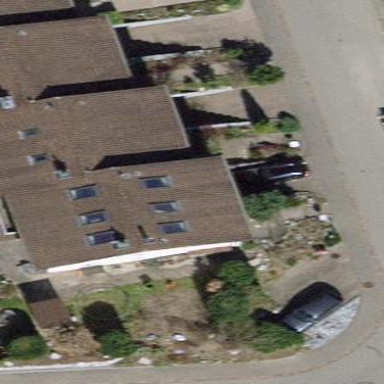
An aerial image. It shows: Building with tile roof.